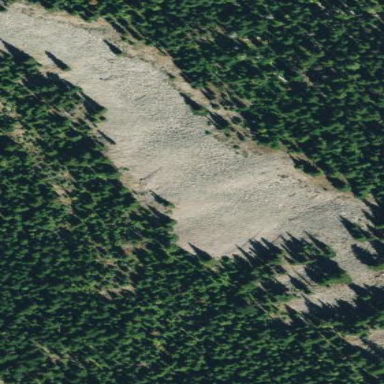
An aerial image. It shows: Natural scree.